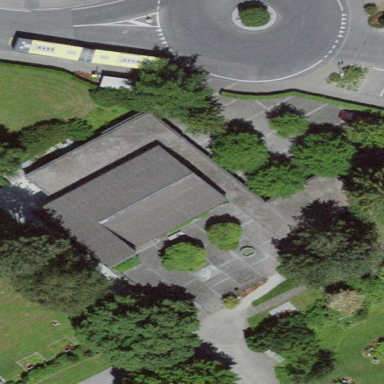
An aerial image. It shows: View of roof of building.